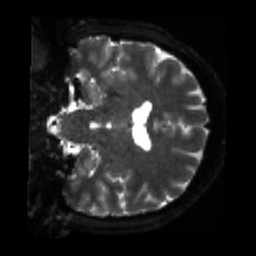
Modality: sbref
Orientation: coronal
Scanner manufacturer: siemens
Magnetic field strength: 3 T
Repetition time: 4 s
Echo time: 0.0594 s